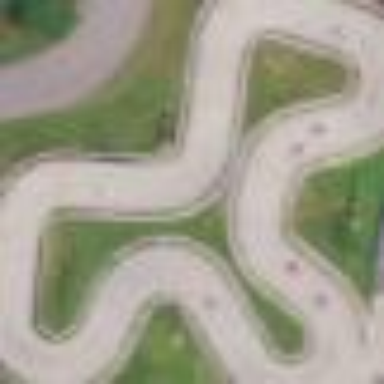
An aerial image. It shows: Raceway for motor sports.